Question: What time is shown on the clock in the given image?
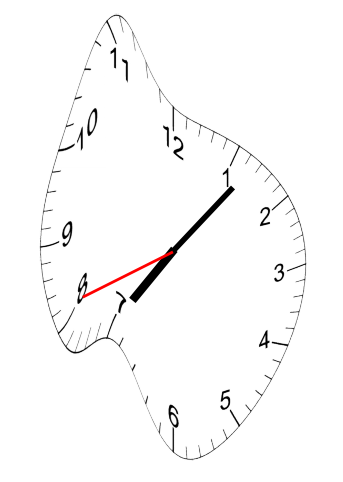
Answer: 07:06:41